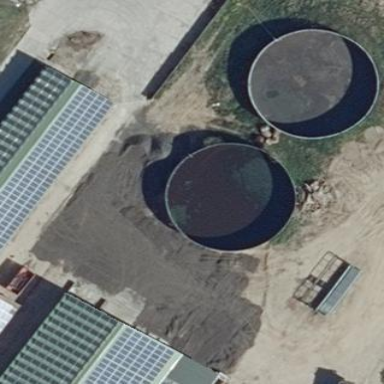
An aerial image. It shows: Storage tank that is man-made.